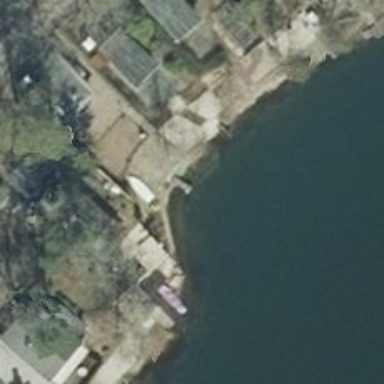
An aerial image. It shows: Man-made pier.